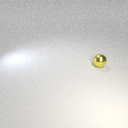
small yellow metal sphere